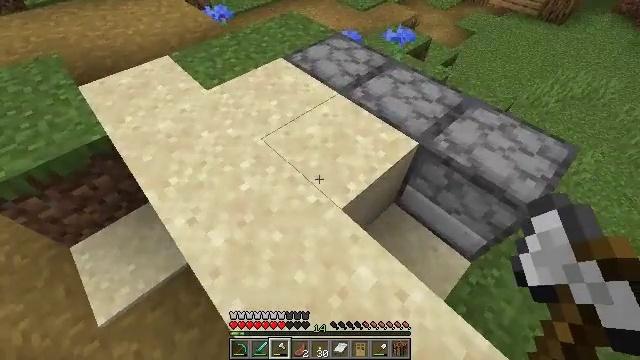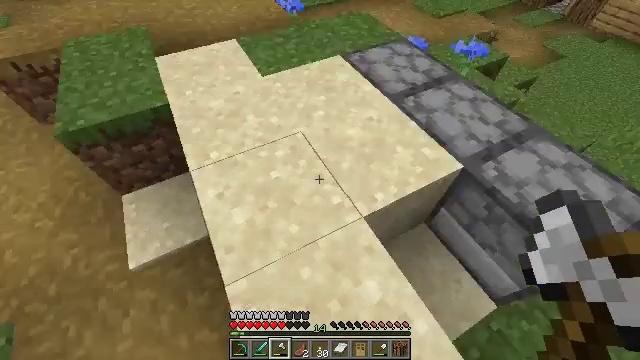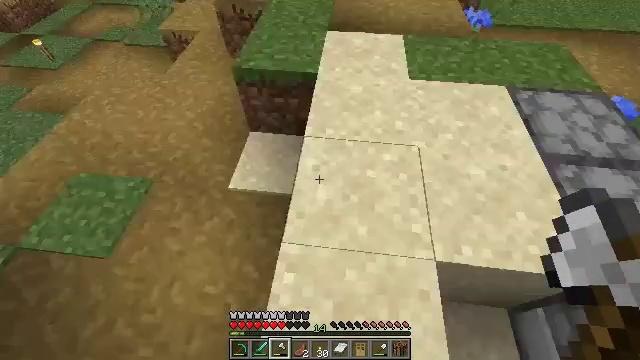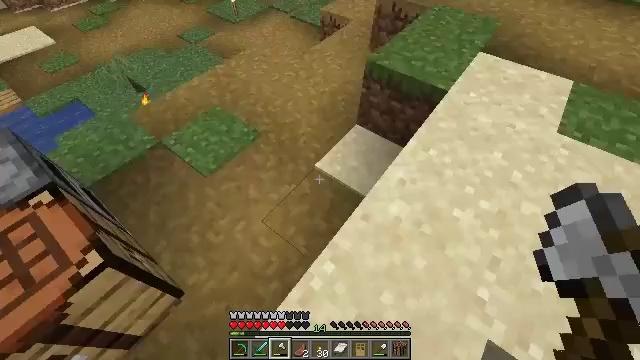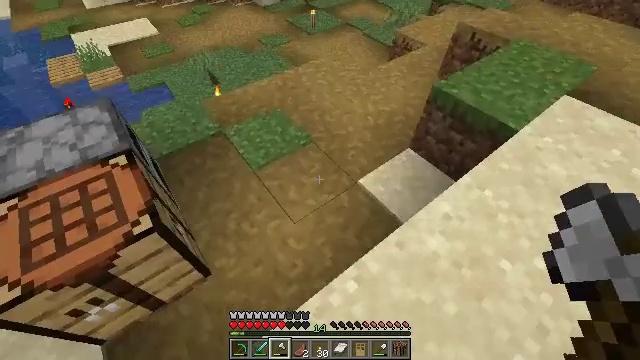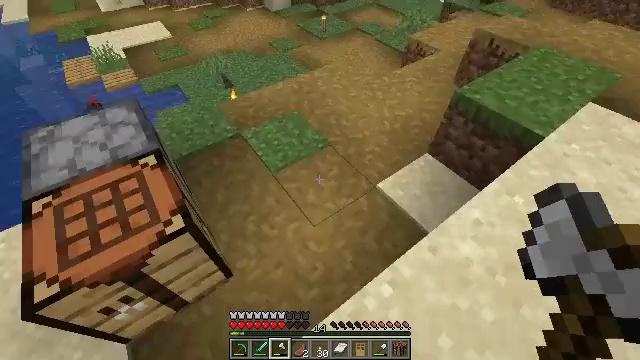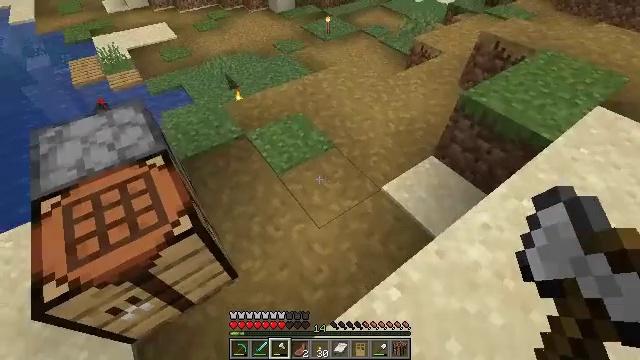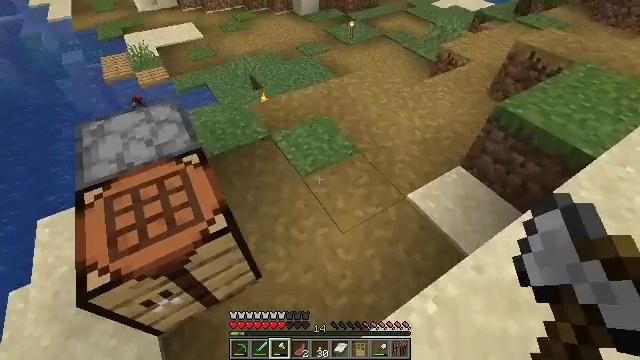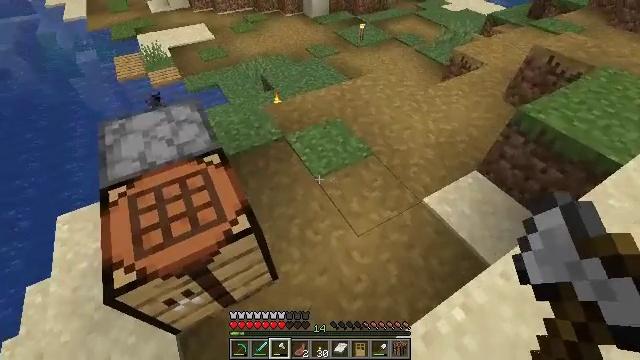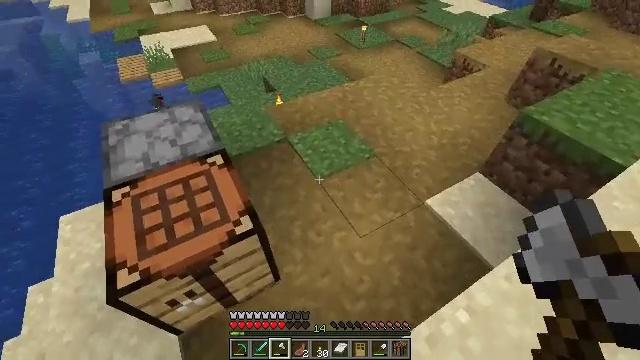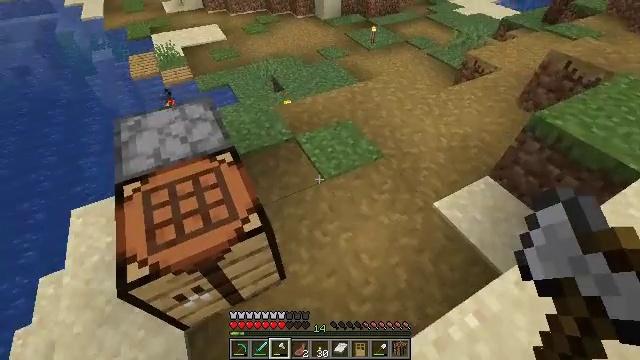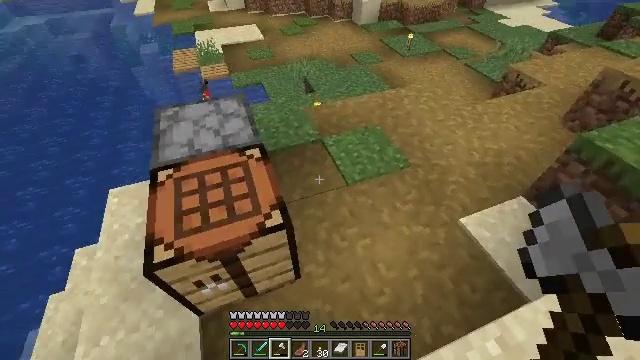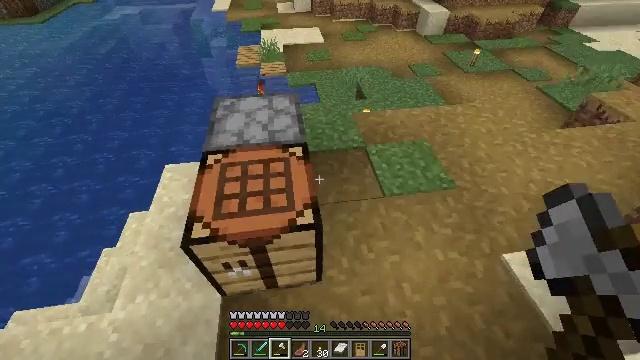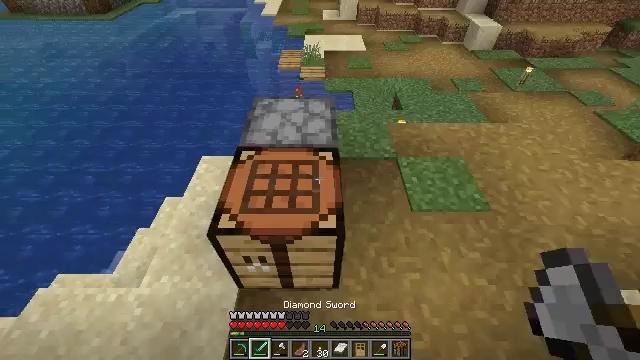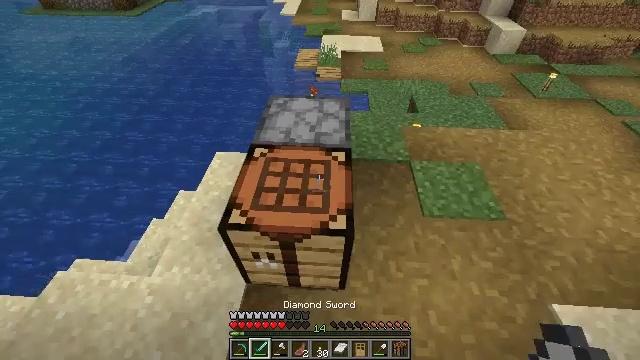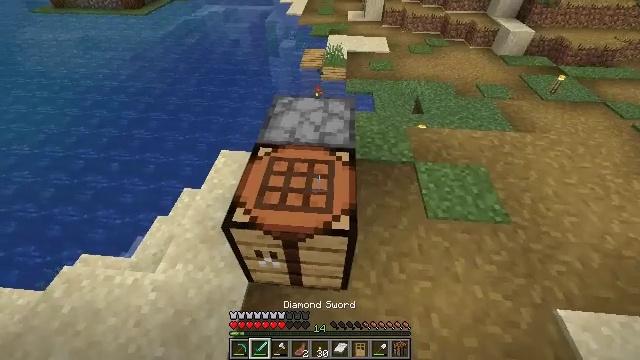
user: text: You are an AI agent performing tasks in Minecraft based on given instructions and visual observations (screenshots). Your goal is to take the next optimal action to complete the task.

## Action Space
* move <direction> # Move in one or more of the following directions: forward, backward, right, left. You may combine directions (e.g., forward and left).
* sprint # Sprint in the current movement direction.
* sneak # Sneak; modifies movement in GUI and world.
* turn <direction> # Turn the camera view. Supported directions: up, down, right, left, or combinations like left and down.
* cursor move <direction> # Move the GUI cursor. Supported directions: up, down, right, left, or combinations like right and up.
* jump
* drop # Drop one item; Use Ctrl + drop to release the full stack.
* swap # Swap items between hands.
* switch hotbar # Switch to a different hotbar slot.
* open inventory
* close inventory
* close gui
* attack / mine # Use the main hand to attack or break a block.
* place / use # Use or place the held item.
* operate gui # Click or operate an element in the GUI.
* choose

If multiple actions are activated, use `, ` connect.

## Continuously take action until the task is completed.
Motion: motion action
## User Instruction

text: Get the furnace back into your inventory.
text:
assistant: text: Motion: turn left
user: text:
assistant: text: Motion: turn left
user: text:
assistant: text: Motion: turn left
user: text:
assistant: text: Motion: move left, turn left and up
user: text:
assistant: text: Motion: move left, turn left
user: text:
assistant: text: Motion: move left
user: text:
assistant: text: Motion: turn left
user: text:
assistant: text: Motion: turn left
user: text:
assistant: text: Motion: no_op
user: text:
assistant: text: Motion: turn left
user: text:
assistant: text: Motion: turn left
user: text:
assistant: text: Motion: turn left
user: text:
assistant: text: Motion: turn left and up
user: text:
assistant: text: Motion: turn left
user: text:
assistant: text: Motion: turn left
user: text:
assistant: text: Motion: turn left
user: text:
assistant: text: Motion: turn left
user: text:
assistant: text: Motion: no_op
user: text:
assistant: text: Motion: no_op
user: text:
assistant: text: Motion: no_op
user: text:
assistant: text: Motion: no_op
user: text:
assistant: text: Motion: no_op
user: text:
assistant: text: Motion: no_op
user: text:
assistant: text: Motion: no_op
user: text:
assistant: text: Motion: no_op
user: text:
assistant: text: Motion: attack / mine
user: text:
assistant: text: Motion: attack / mine
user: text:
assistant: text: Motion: attack / mine
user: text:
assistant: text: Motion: attack / mine
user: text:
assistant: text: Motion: attack / mine